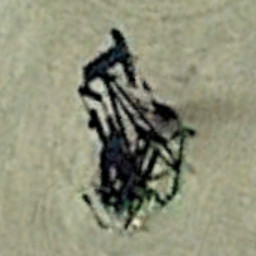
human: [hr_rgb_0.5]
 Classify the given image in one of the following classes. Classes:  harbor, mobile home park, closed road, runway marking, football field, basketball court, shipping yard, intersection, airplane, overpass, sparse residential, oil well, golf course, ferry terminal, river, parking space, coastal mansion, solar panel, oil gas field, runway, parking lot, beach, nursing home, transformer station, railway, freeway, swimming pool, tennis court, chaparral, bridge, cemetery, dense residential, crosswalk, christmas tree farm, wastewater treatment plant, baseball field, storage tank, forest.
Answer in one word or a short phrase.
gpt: oil well